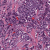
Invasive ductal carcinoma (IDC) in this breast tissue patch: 1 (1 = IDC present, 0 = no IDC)